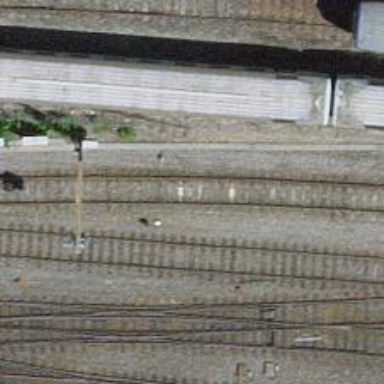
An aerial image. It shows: Railway siding with one electrified track and contact line for powering the train.